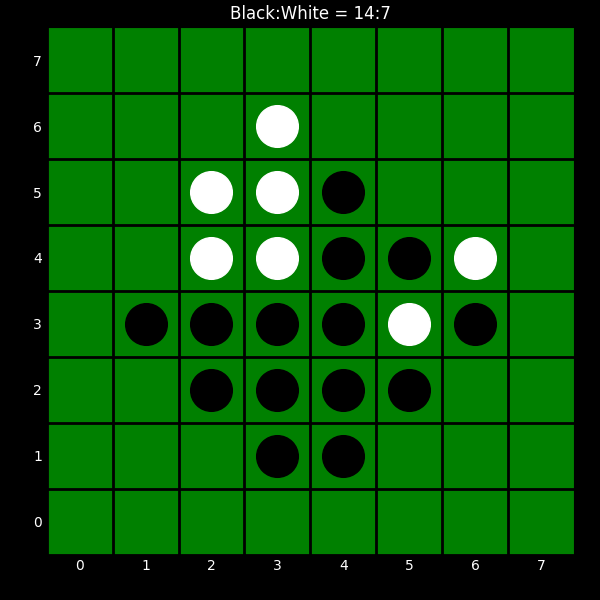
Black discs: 14
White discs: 7